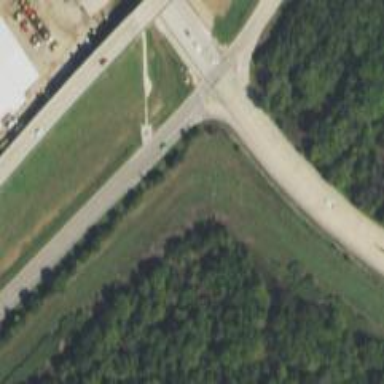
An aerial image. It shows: Secondary road with frontage road alongside.